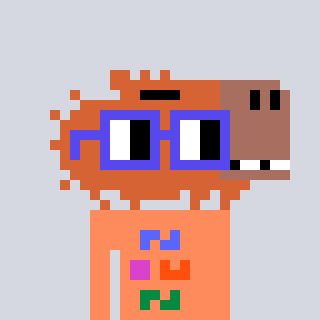
a pixel art character with square blue glasses, a capybara-shaped head and a peachy-colored body on a cool background